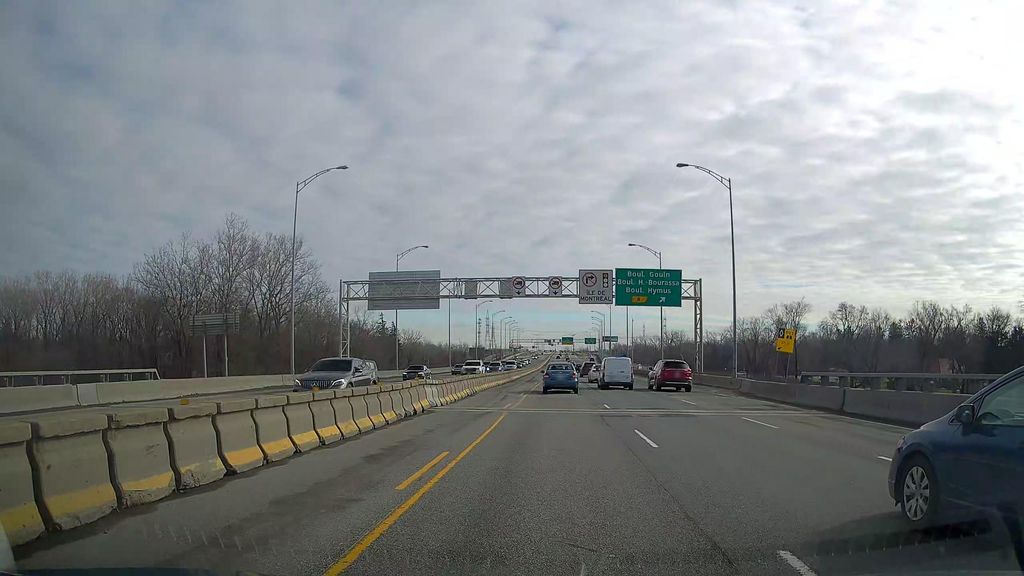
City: montreal